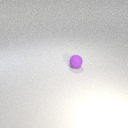
small purple rubber sphere